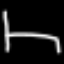
Label: bed